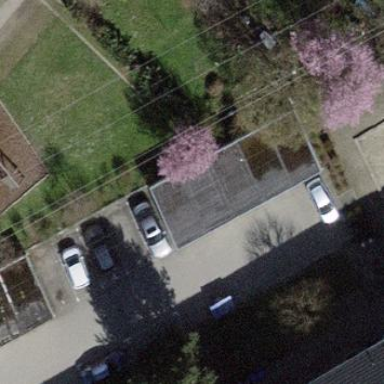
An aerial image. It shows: Group of garages.